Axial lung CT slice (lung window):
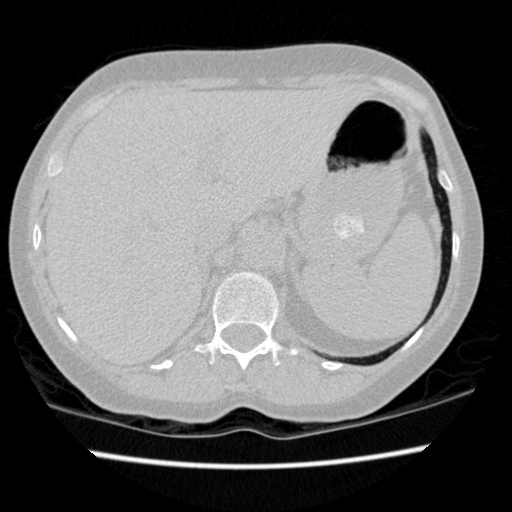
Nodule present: no